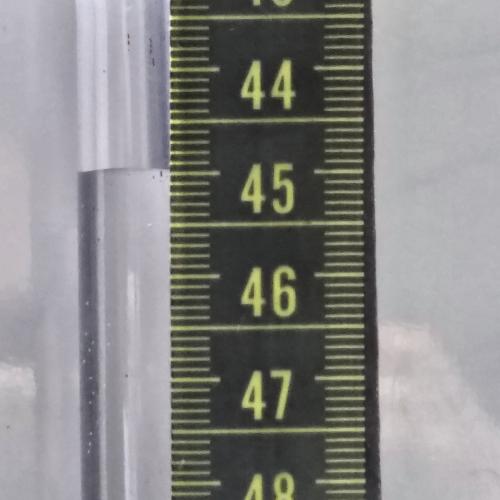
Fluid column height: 45.0 cm